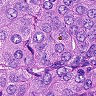
Metastatic tissue present: yes